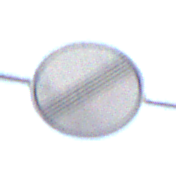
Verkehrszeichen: EndeSaemtlicherBegrenzungen
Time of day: Midday
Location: Outdoor (Nature)
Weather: PartlyCloudy
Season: NotSpecified
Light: Natural